Question: I'm trying to come to grips with created an angularjs Contact form. Below is a link of what I have created thus far. <URL> I fill I am on the write track with the code i have written
'''
var app = angular.module("myApp", []);
app.controller("contactCtrl", function ($scope) {
$scope.success = false;
$scope.error = false;
$scope.send = function () {
var htmlBody ='<div>Name: ' + $scope.user.name + '</div>' +
'<div>Email: ' + $scope.user.email + '</div>' +
'<div>Message: ' + $scope.user.body + '</div>' +
'<div>Date: ' + (new Date()).toString() + '</div>';
$http({
url: 'https://api.postmarkapp.com/email',
method: 'POST',
data: {
'From': 'foo@foo.com',
'To': 'me@gmail.com',
'HtmlBody': htmlBody,
'Subject': 'New Contact Form Submission'
},
headers: {
'Accept': 'application/json',
'Content-Type': 'application/json',
'X-Postmark-Server-Token': '8569dcd45-6a1a-4e7b-ae75-ea37629de4'
}
}).
success(function (data) {
$scope.success = true;
$scope.user = {};
}).
error(function (data) {
$scope.error = true;
});
}
});
'''
However I am receiving two errors

And also
'''
{"error": "Please use POST request"}
'''
Does anyone know how I can solve this issues, I've wasted too many hours trying to get my head around it?
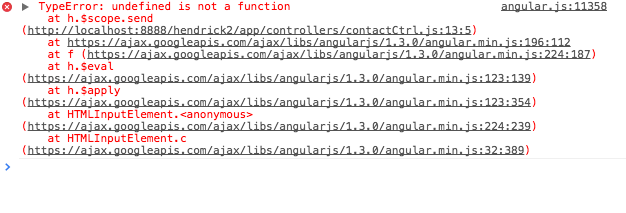
Answer: You don't declare the '$http'. It should be:
'''
app.controller("contactCtrl", ['$scope','$http',function ($scope,$http){
// your code
}]);
'''